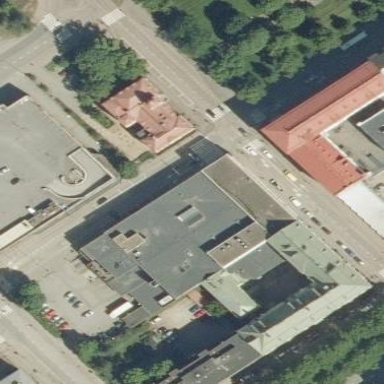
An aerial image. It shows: Commercial building.